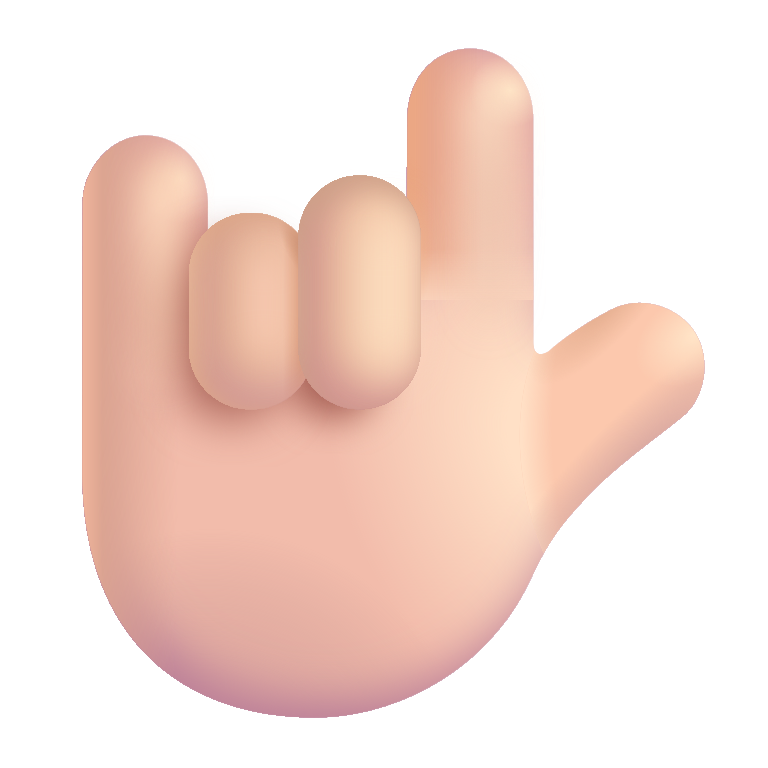
love you gesture color light